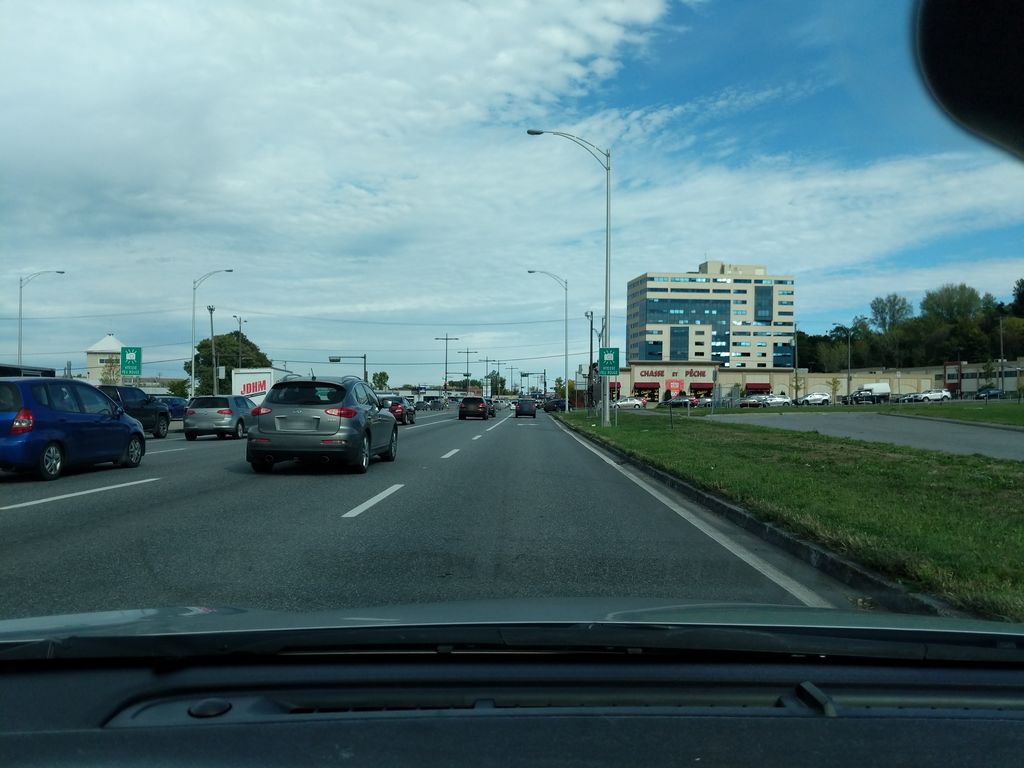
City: quebec_city